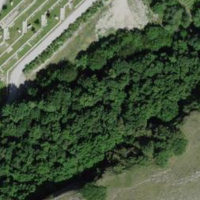
EUNIS habitat code: 50
Species observed at this site:
Clematis vitalba